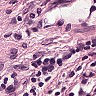
Metastatic tissue present: no